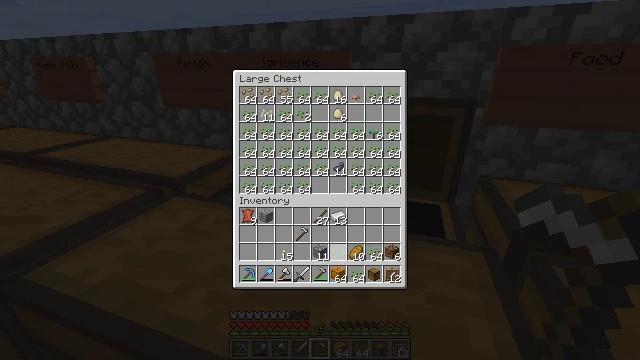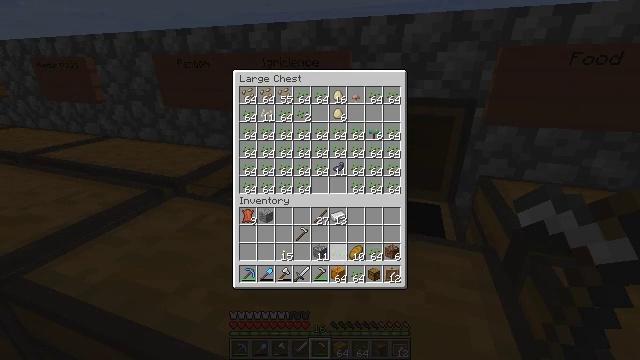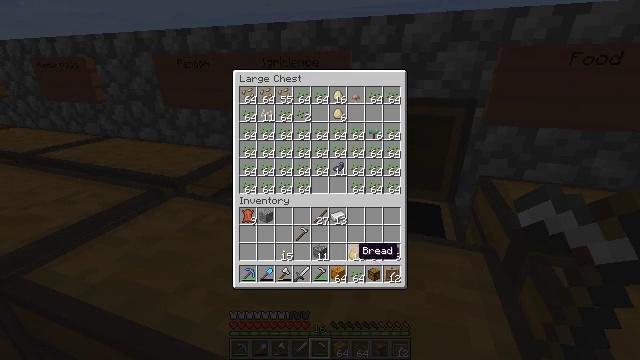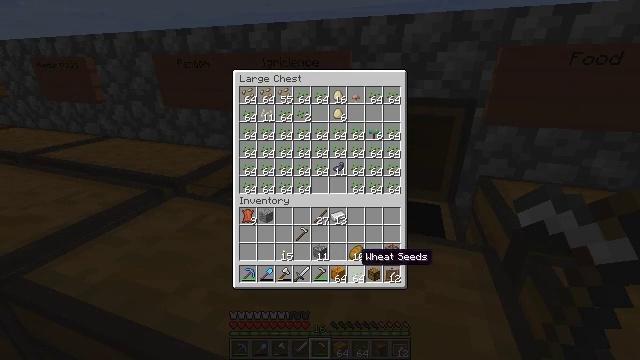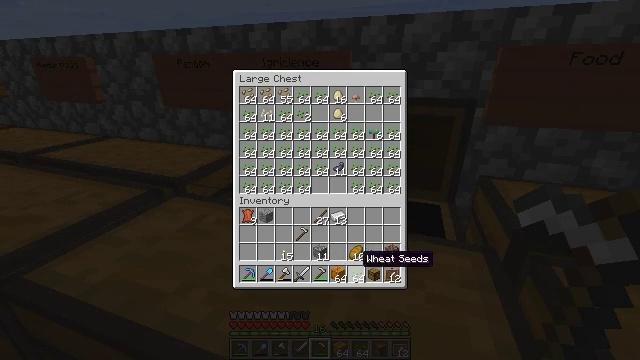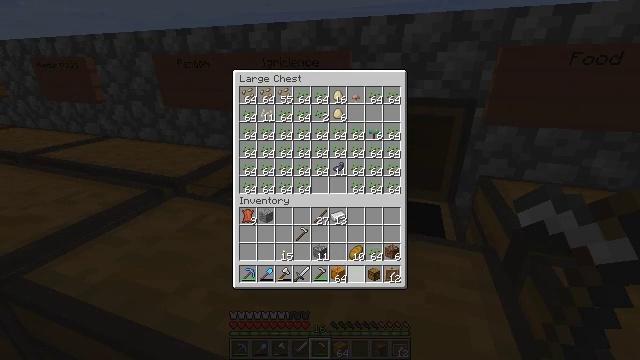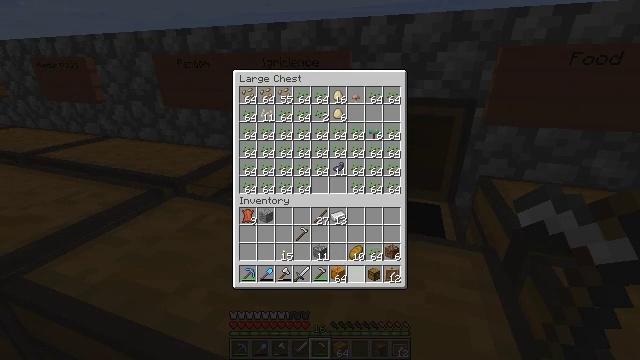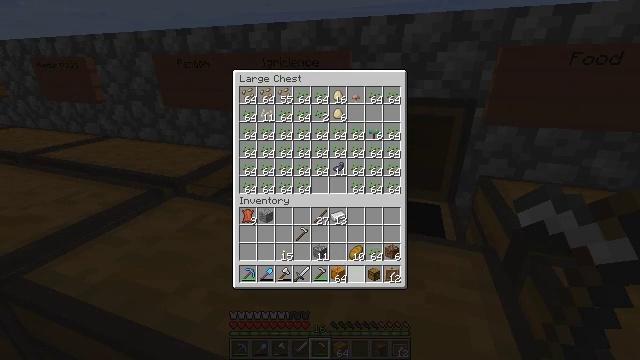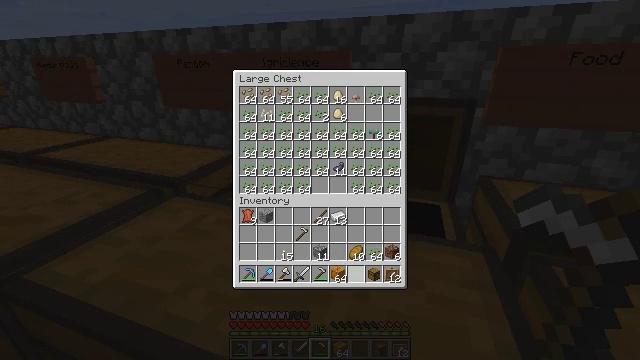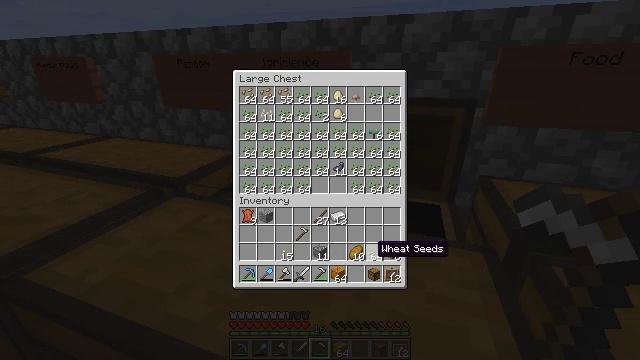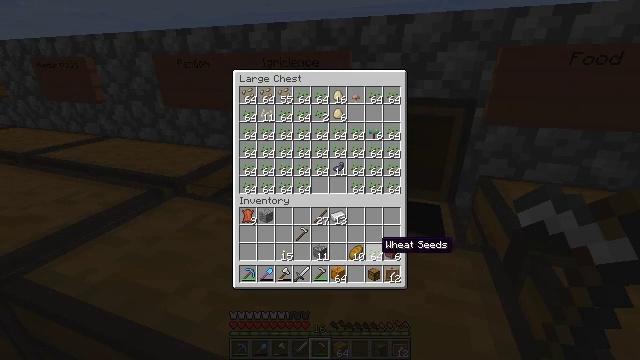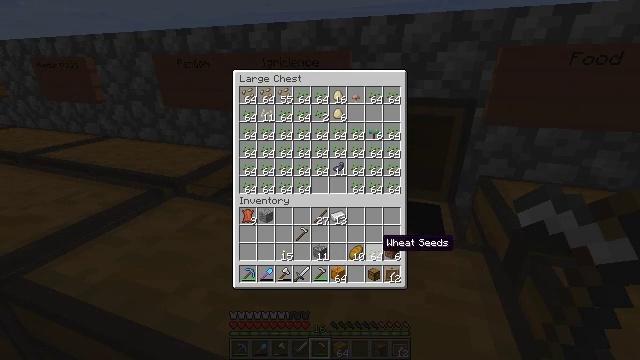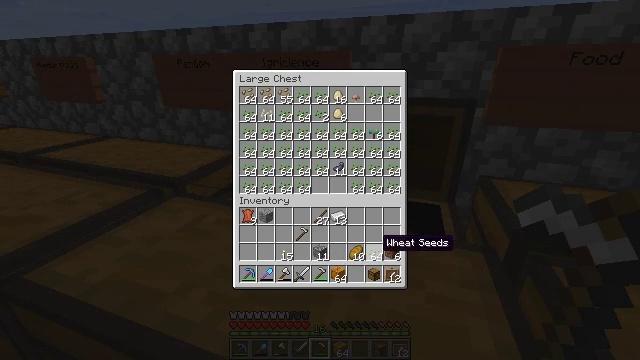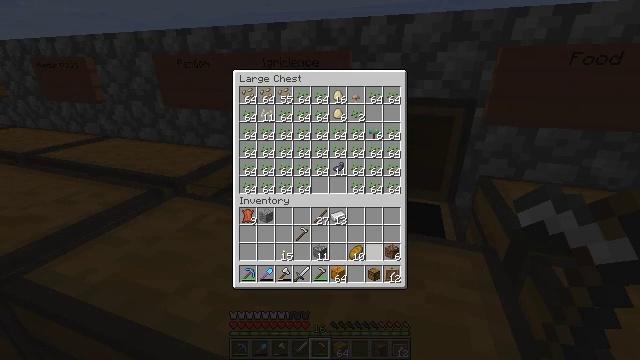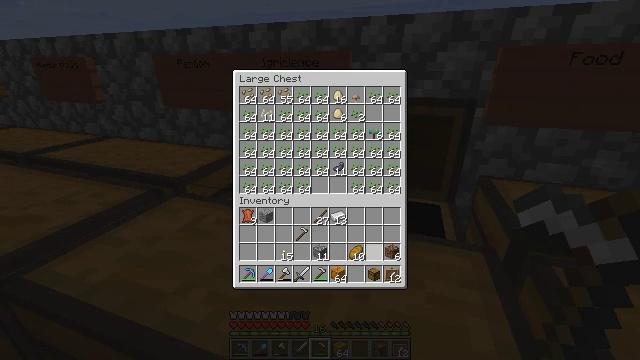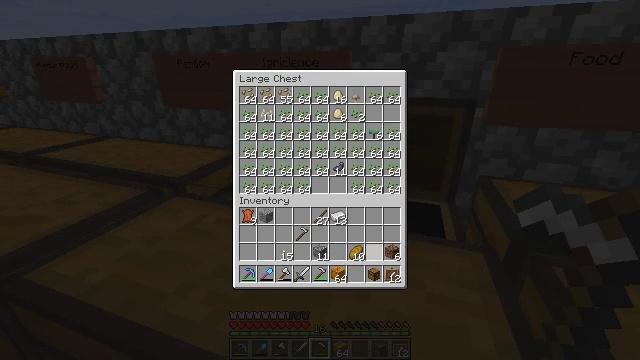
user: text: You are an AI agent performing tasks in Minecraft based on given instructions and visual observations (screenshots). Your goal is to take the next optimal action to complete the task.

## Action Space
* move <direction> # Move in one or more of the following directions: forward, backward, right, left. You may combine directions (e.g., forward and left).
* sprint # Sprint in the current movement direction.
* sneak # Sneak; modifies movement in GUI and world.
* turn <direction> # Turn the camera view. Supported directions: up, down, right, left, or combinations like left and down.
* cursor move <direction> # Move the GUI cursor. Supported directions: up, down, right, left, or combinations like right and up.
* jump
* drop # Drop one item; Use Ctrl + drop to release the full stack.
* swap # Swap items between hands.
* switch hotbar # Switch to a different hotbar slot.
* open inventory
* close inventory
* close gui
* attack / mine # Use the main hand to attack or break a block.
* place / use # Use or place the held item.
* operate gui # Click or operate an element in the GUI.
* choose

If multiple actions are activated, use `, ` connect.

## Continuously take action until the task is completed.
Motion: motion action
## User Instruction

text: Harvest the mature beetroots.
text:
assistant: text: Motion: sneak, operate gui
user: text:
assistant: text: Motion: sneak, cursor move right and down
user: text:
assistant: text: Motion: sneak
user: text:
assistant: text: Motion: sneak
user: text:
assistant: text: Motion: sneak, operate gui
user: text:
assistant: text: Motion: sneak, operate gui
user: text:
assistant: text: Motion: sneak, operate gui
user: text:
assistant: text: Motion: sneak
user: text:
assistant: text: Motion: sneak, cursor move right and up
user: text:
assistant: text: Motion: sneak
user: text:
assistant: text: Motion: sneak
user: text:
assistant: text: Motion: sneak
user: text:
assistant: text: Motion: sneak, operate gui
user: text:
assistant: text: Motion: sneak, operate gui
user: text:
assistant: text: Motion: sneak, operate gui
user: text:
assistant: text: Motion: sneak
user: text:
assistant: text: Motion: sneak
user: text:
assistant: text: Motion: sneak, cursor move up
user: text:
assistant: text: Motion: sneak, cursor move right and up
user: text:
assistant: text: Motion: sneak, cursor move up
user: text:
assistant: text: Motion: sneak, cursor move right and up
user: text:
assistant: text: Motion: sneak, cursor move right and up
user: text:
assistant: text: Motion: sneak, cursor move right and up
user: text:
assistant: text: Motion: sneak, cursor move right
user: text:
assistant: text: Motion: sneak
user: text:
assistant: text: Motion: no_op
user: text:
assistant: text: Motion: no_op
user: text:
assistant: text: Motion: no_op
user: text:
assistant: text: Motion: close gui
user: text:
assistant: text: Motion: turn left and down